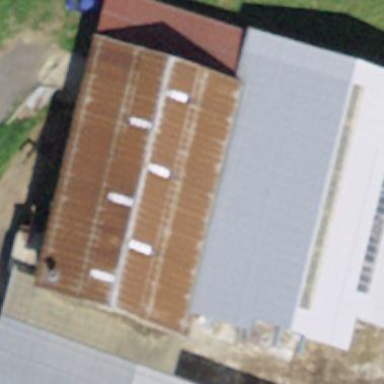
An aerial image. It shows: Cowshed building.